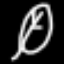
Label: leaf